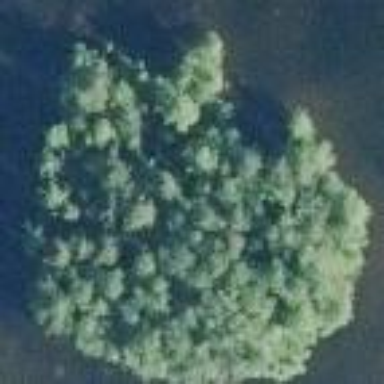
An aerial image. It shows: Islet.